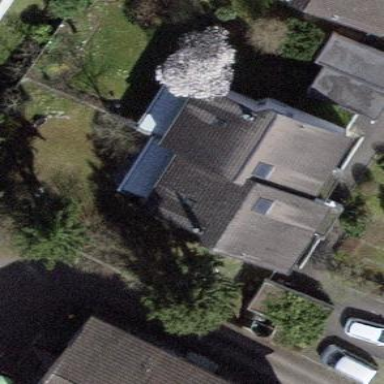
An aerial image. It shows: Building with tile roof.